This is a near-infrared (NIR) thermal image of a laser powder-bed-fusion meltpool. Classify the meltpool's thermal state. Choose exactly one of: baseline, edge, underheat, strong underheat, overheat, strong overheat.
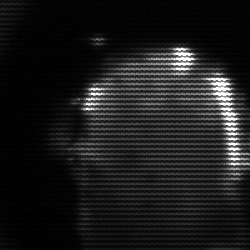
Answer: baseline